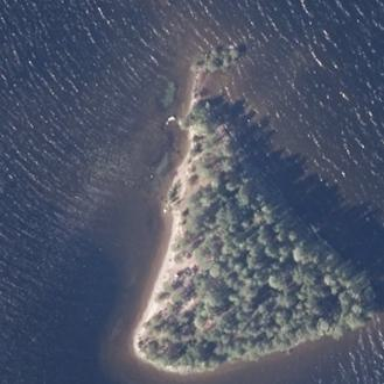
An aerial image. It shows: Sandy beach on secluded islet.